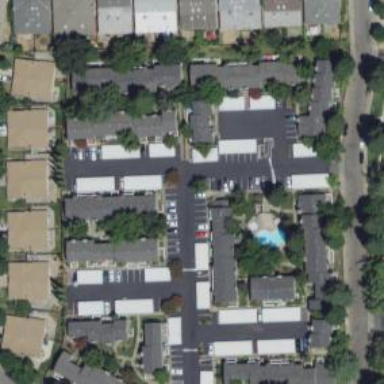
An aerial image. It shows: Condominium within residential area.